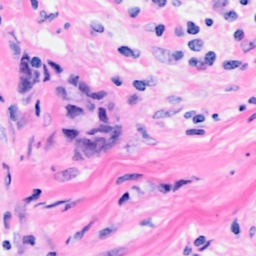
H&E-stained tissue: Breast